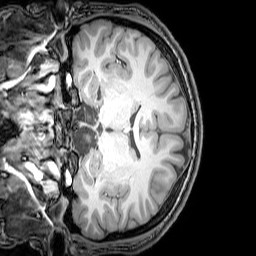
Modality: T1w
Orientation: coronal
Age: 20
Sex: male
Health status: healthy
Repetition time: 0.081 s
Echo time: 0.037 s